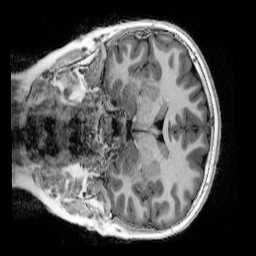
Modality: UNIT1_denoised
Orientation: coronal
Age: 12
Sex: male
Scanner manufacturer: siemens
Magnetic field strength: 3 T
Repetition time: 4 s
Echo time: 0.00303 s